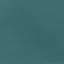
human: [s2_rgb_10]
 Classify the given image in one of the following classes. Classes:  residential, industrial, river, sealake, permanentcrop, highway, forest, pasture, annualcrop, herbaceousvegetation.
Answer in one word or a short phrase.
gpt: SeaLake